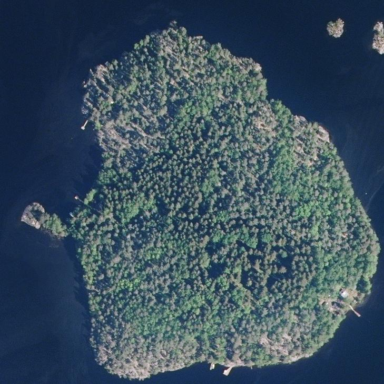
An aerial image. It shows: Islet.